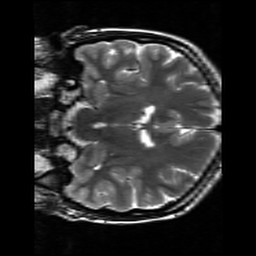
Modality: T2w
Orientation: coronal
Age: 18
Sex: female
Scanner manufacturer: siemens
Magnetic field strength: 3 T
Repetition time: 7 s
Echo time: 0.09 s